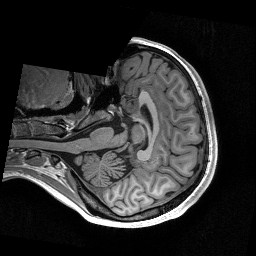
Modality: T1w
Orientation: axial
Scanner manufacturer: siemens
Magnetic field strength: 3 T
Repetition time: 2.53 s
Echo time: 0.00267 s